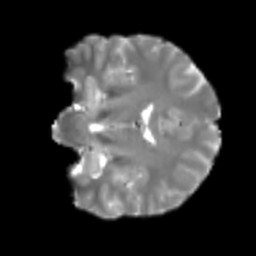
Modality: T2w
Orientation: coronal
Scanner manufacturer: siemens
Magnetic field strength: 3 T
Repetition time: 4 s
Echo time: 0.0594 s